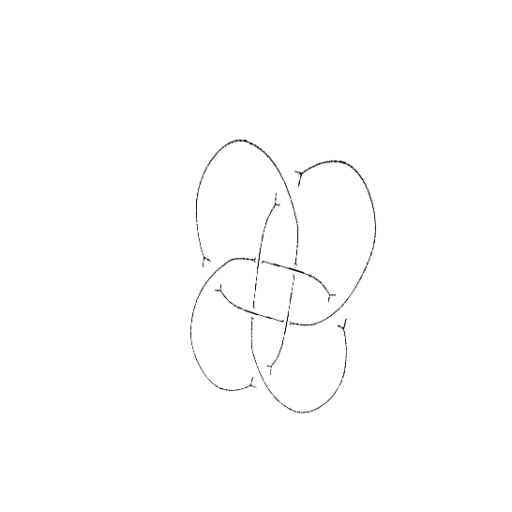
Crossing number: 8